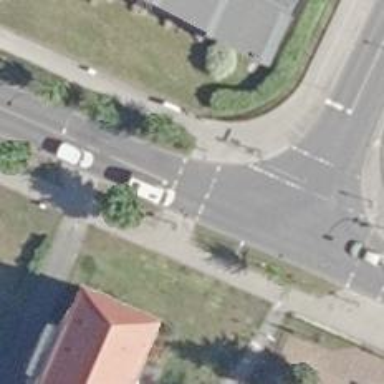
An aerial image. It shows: Crossing with traffic signals.